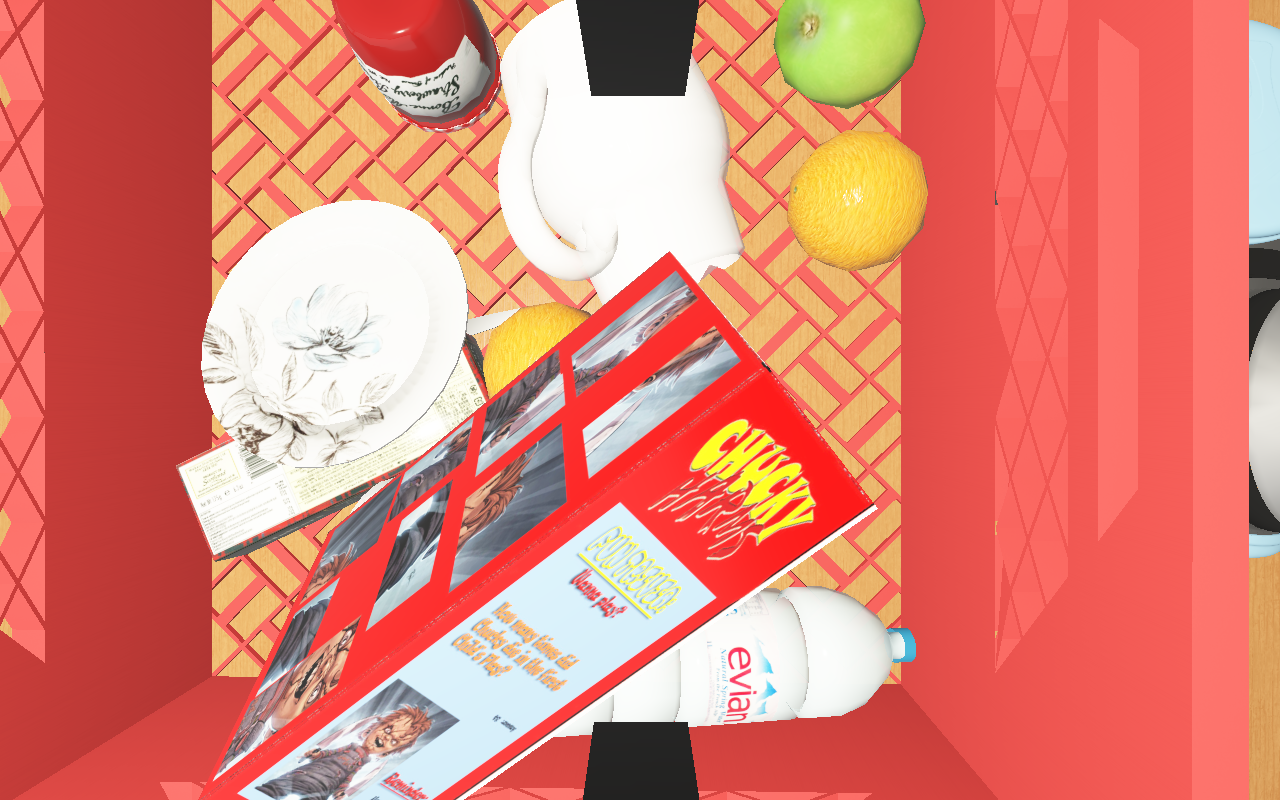
Objects in the scene:
carafe
apple
apple
orange
orange
plate
cereal box